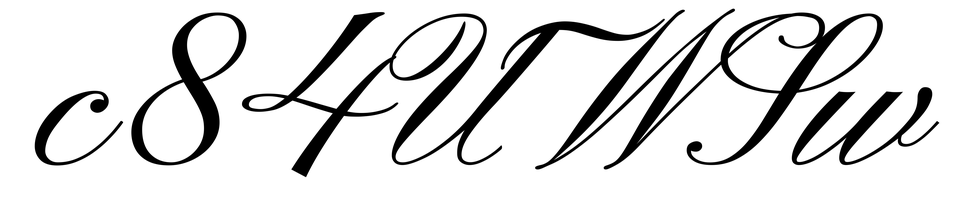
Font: PinyonScript-Regular